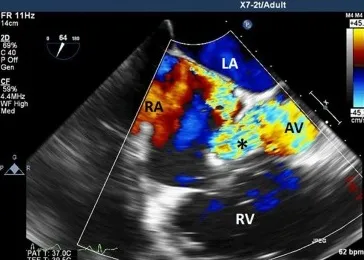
Two-dimensional echocardiogram short-axis view of the aortic valve.
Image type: radiology (ultrasound)